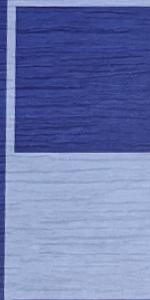
Label: Empty